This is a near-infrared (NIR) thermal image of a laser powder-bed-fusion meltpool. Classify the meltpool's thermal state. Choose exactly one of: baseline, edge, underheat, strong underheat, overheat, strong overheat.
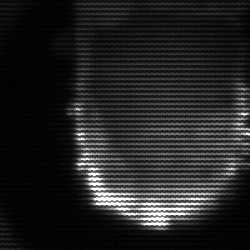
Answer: baseline